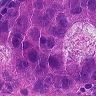
Metastatic tissue present: yes